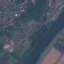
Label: River